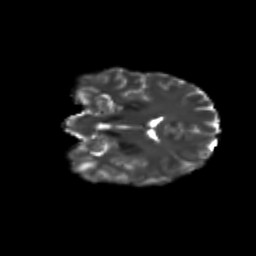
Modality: T2w
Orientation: coronal
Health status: ill
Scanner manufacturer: siemens
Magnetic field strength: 3 T
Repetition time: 13.7 s
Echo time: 0.098 s